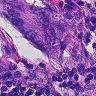
Metastatic tissue present: yes